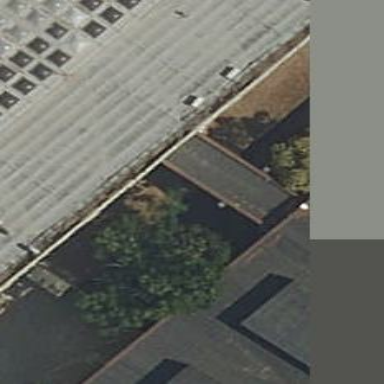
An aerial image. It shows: View of roof of building.